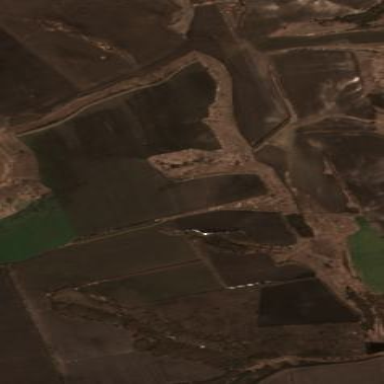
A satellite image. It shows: Picturesque farmland scene.